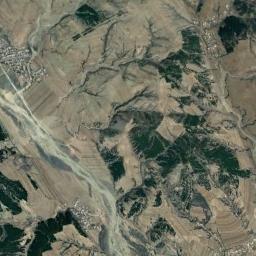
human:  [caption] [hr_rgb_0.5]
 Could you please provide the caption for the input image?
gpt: The mountain is full of bare land with some green plants .

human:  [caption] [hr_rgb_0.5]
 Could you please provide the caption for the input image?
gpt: The folded mountain is covered with some vegetation and some towns are in the mountain .

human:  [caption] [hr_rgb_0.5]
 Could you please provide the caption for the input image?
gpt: There are many trees on the mountain .

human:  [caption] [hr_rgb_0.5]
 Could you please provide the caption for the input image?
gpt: A path passes through the mountains .

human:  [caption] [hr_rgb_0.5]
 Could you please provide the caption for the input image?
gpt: There are some green land and many buildings on the mountain .